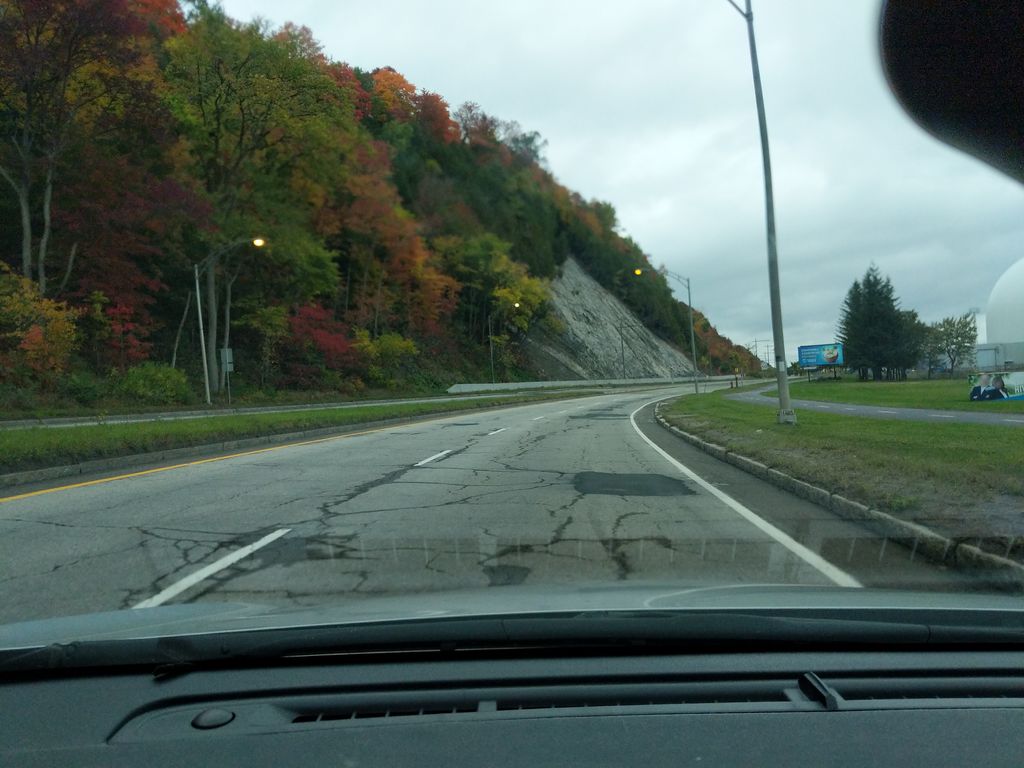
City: quebec_city